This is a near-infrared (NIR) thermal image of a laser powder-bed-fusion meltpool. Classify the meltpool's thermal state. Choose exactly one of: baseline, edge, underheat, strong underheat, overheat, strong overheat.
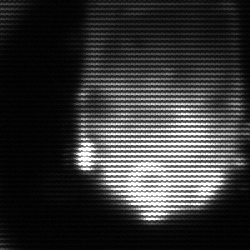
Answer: edge